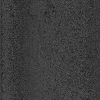
Atmospheric dust classification: dusty